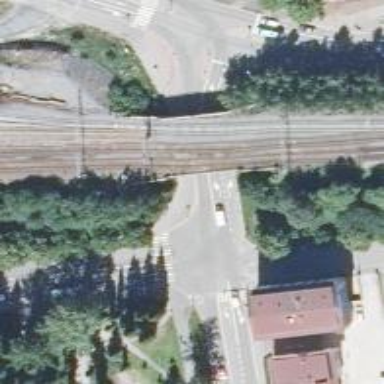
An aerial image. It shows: Railway signal.